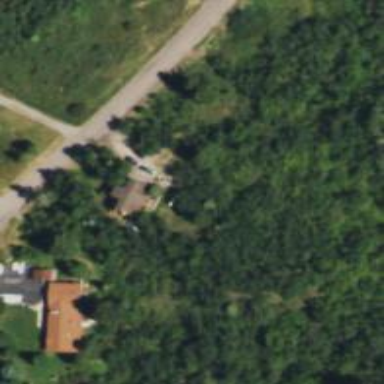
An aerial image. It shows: Driveway.